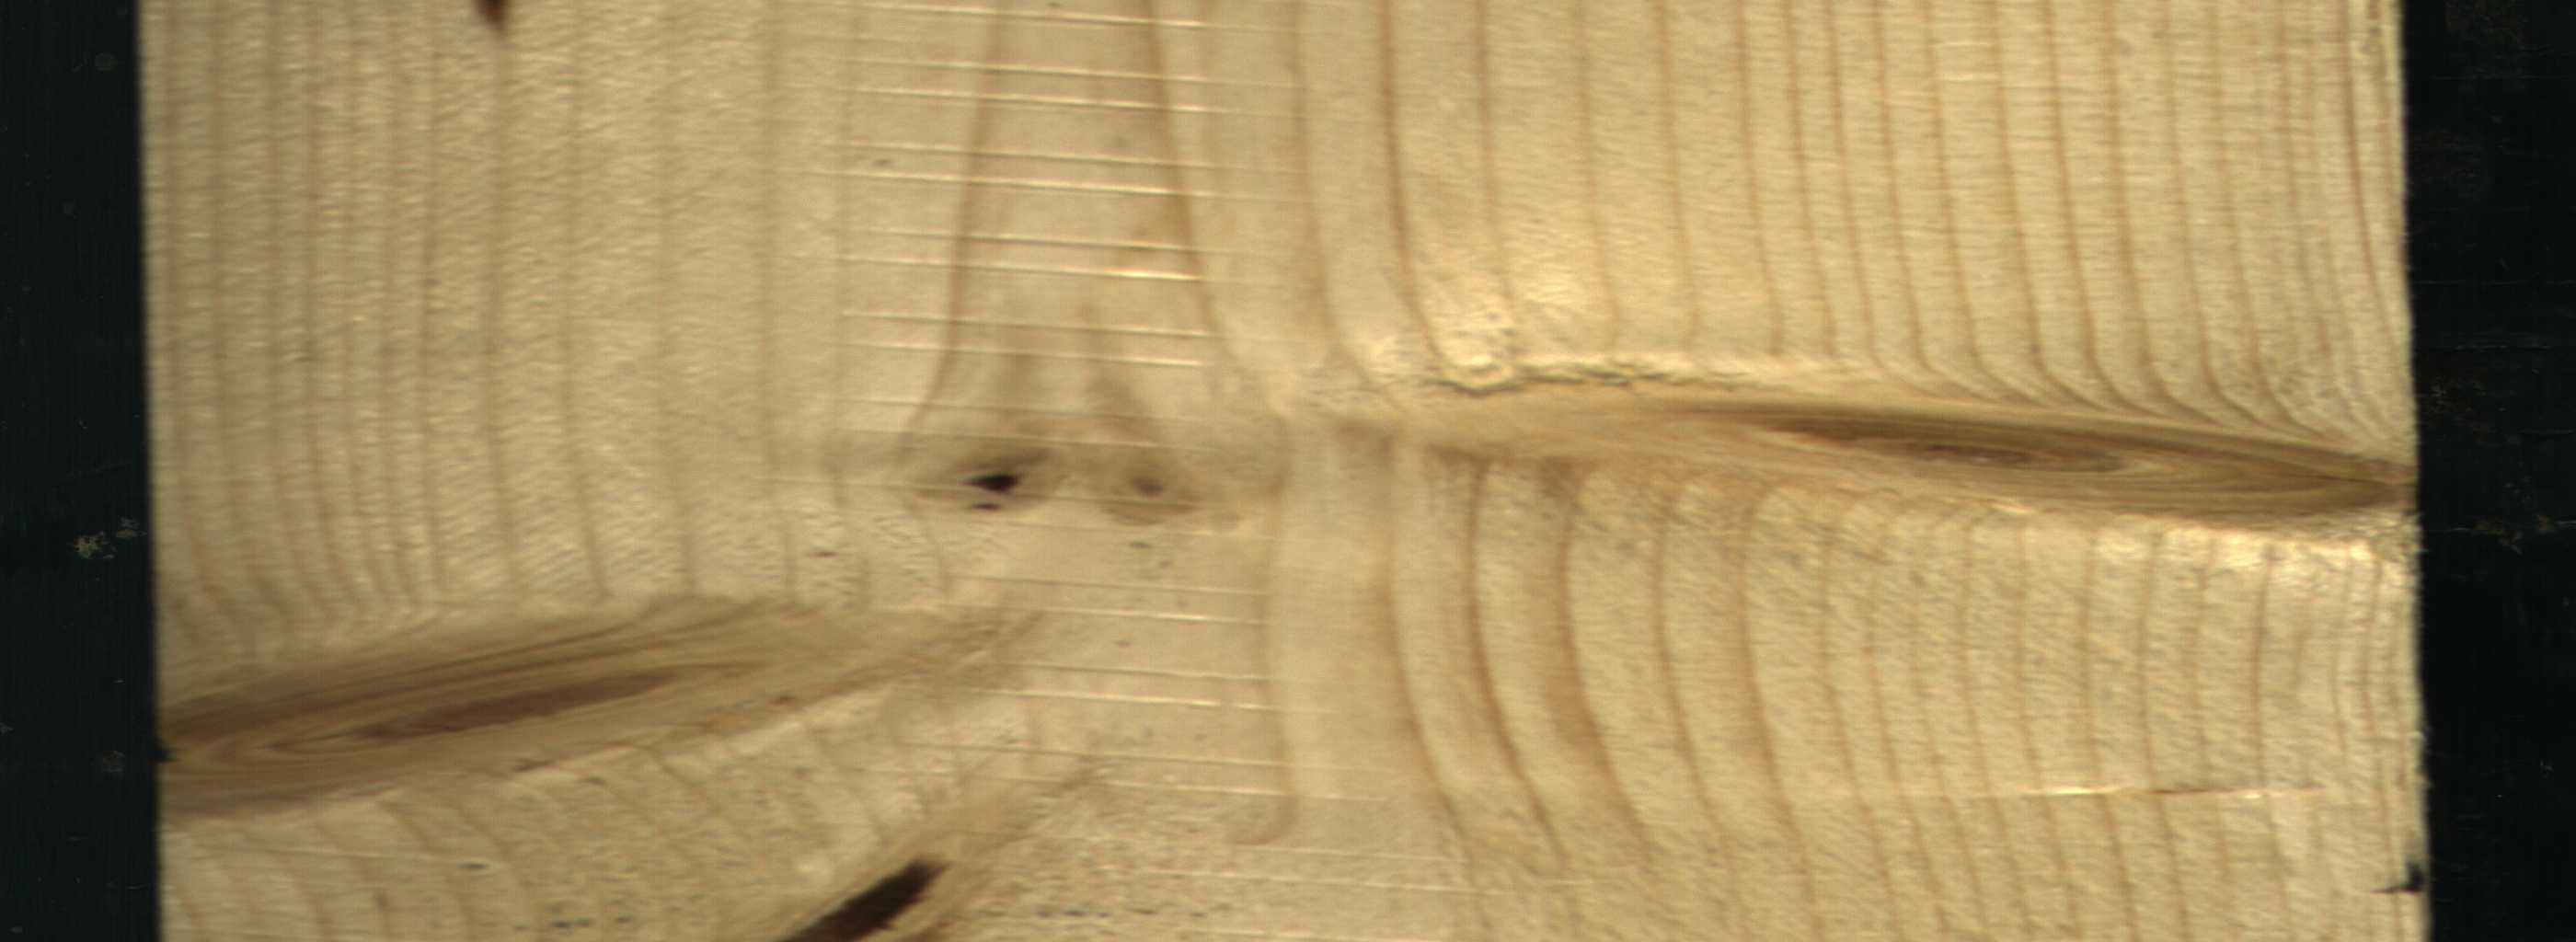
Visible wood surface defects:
resin
resin
Dead_Knot
Live_Knot
Live_Knot
Live_Knot